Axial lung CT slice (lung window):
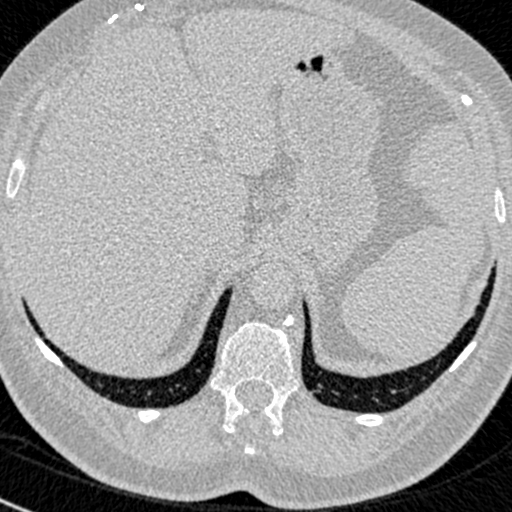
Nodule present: no